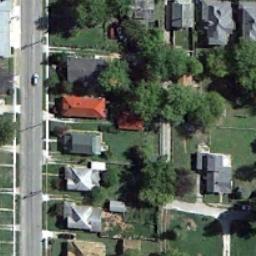
Label: residential